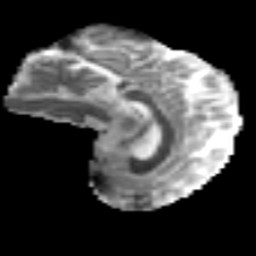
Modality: MD
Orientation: sagittal
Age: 44
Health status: ill
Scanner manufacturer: philips
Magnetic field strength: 3 T
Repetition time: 9 s
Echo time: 0.127 s